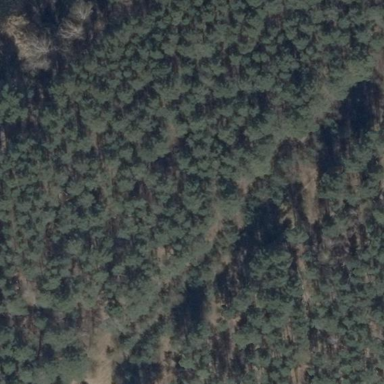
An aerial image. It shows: Forest area.